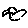
Label: bird